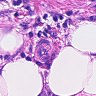
Metastatic tissue present: yes